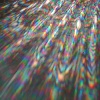
Label: sunburn